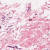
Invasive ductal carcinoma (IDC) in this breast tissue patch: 0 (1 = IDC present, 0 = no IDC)